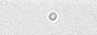
Label: camera_spot